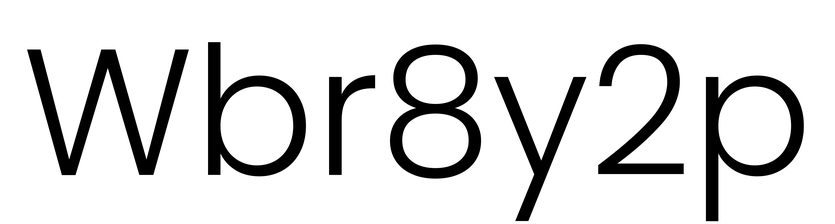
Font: Poppins-Light